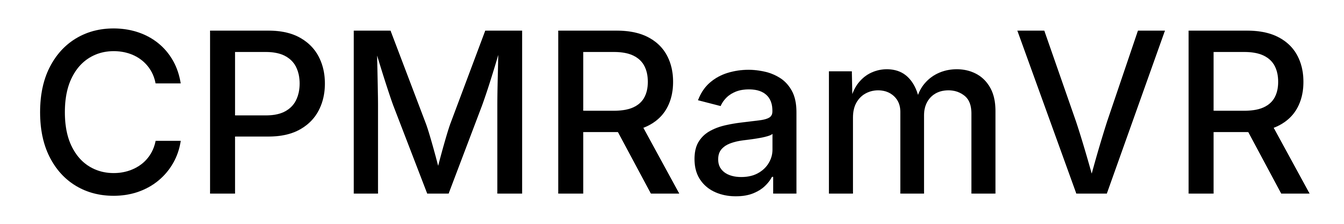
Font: Inter_Medium